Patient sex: M
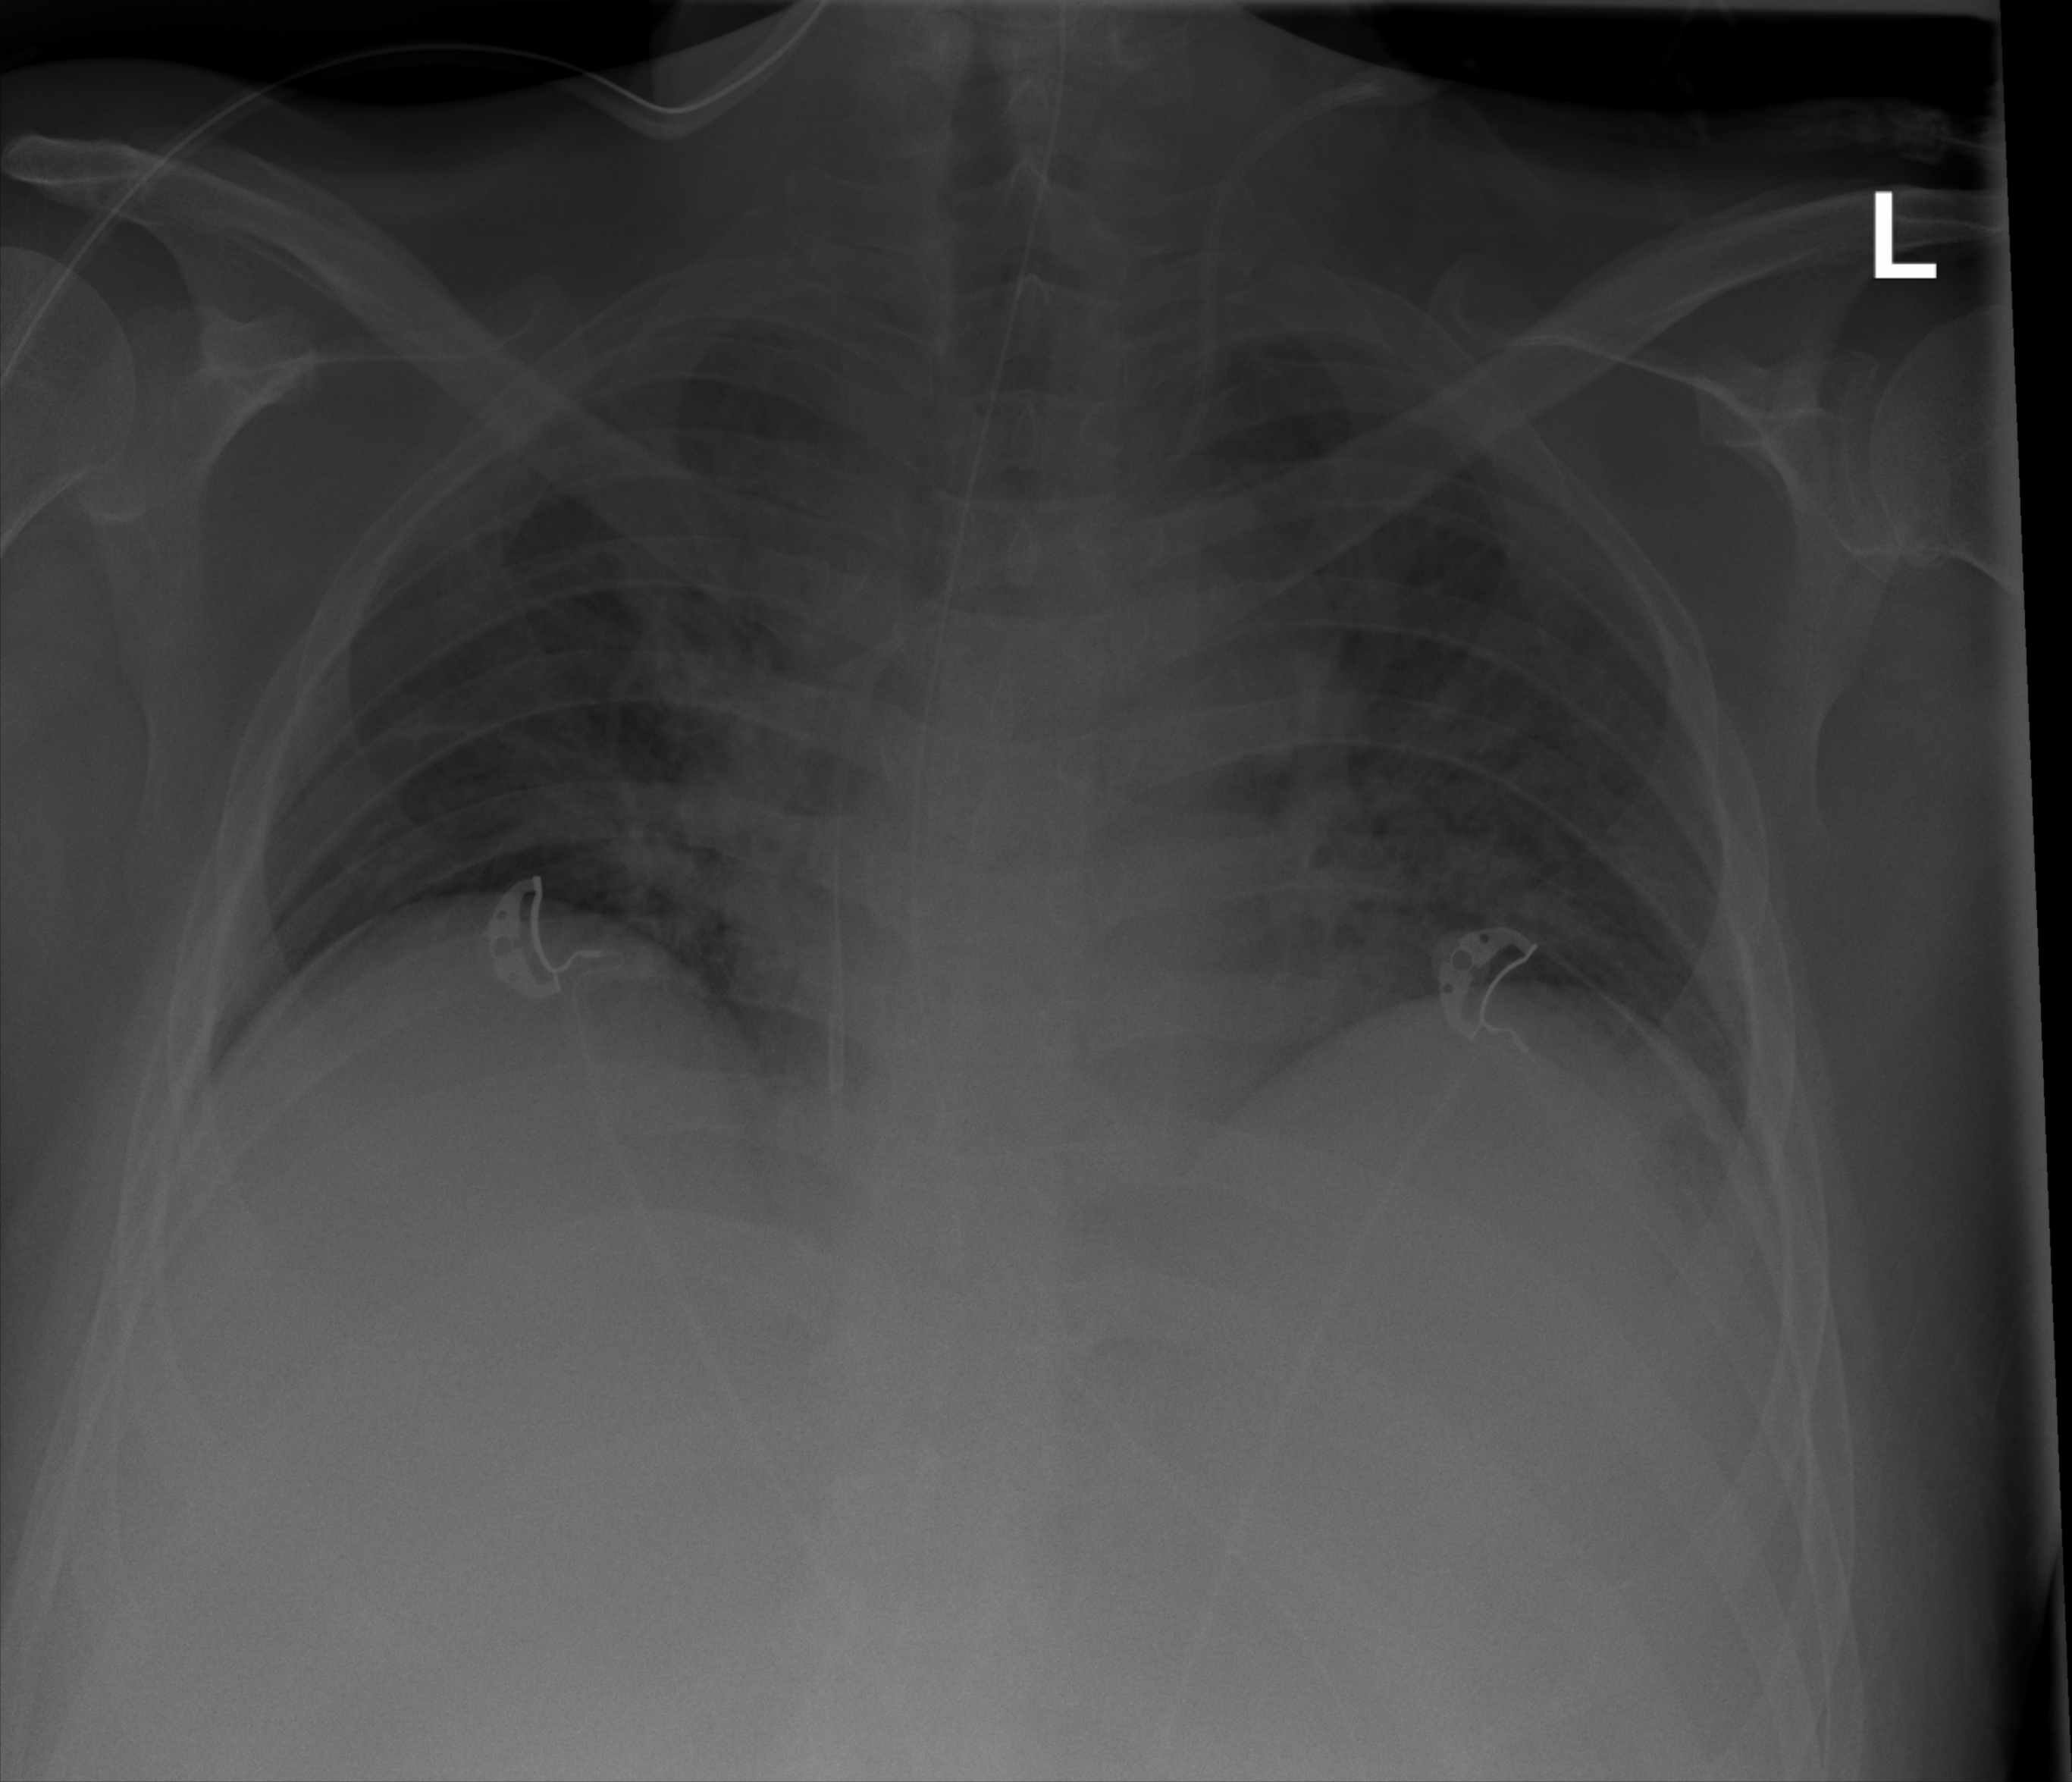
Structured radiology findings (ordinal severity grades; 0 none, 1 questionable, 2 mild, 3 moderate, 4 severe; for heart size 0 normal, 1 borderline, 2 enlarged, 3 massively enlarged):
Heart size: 1
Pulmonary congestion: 2
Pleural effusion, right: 0
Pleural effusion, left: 0
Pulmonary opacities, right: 2
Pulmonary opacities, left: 2
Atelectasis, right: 2
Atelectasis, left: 2